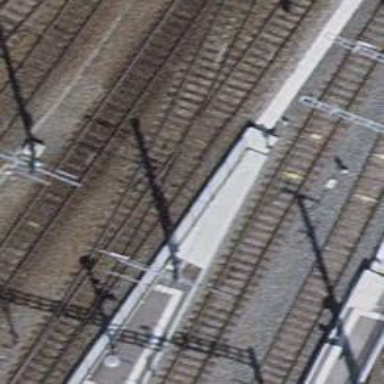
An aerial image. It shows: Bridge carrying single electrified rail track used for siding service. The track is equipped with contact line.